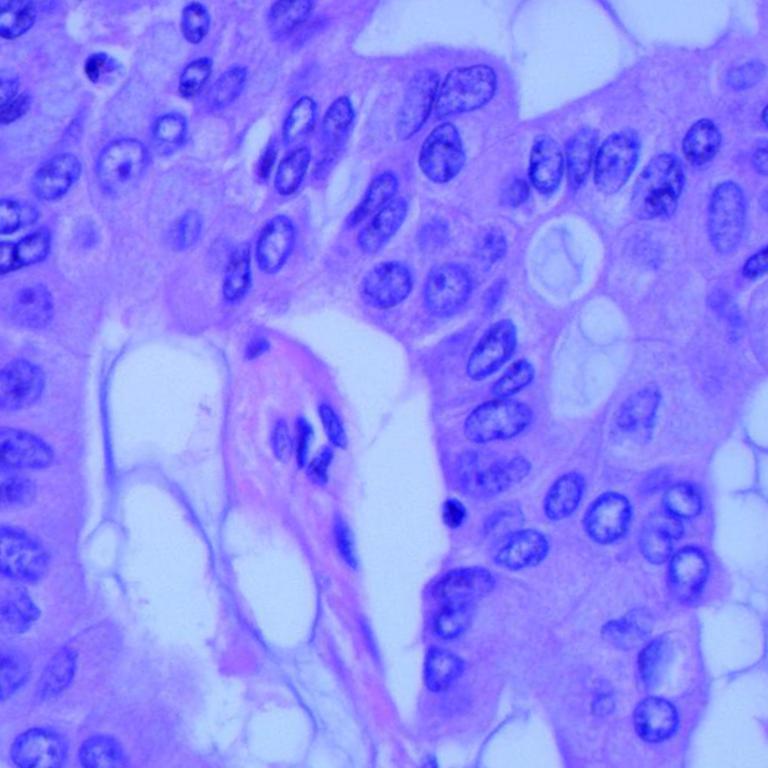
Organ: lung
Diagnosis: adenocarcinomas